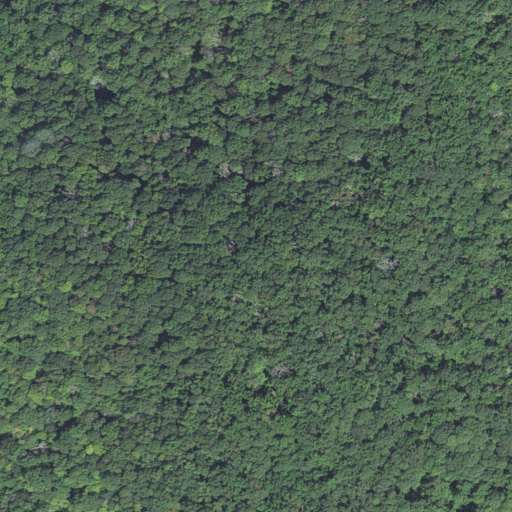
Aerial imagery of gap in North Carolina named Birch Spring Gap containing only deciduous forest